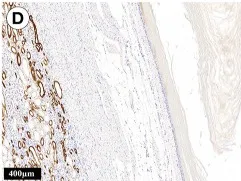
Immunohistochemical study of kidney cystic lesion. (D-F) The cuboidal epithelium, urothelium and epithelium of the kidney tubules were strongly positive for CK7, while the stratified squamous epithelium did not express the marker.
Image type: pathology (immunostaining)